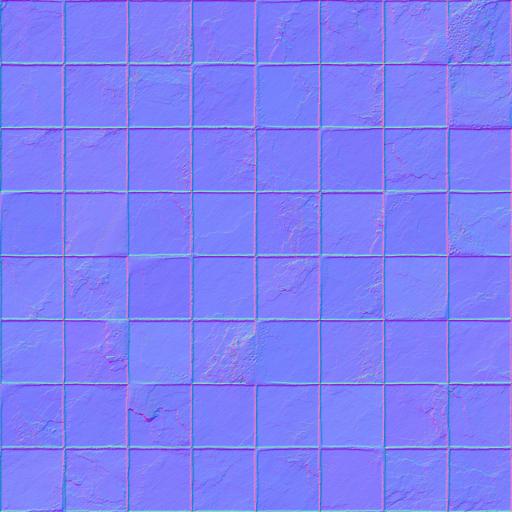
broken grey medival stone tiled tiles